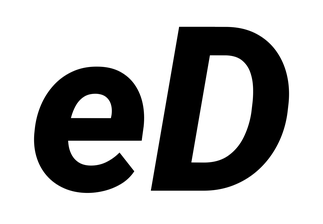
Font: Roboto-Italic_ExtraBold_Italic